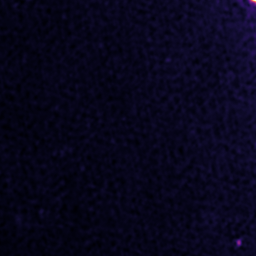
Label: Super-resolution ER image